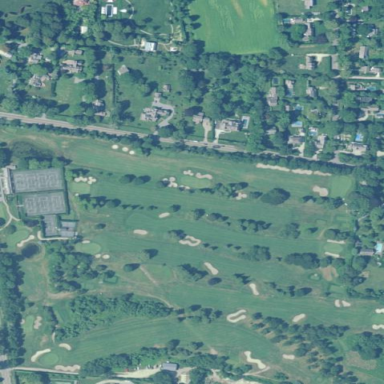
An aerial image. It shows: Golf course surrounded by greenery.